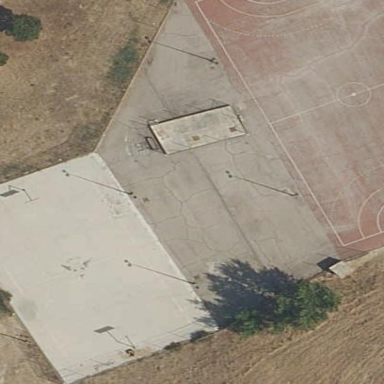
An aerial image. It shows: Basketball court in the leisure land pitch.